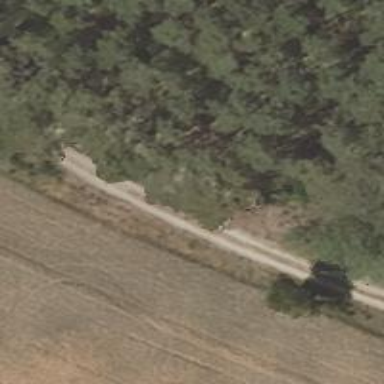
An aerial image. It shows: Dirt track road with grade 3 tracktype.